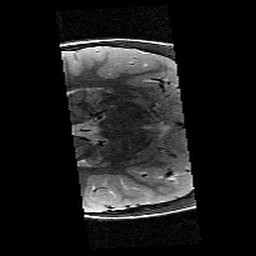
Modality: T2w
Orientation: axial
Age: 9
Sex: male
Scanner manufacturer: siemens
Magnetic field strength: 3 T
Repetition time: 9.23 s
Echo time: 0.067 s